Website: ulta-beauty
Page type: address-validator
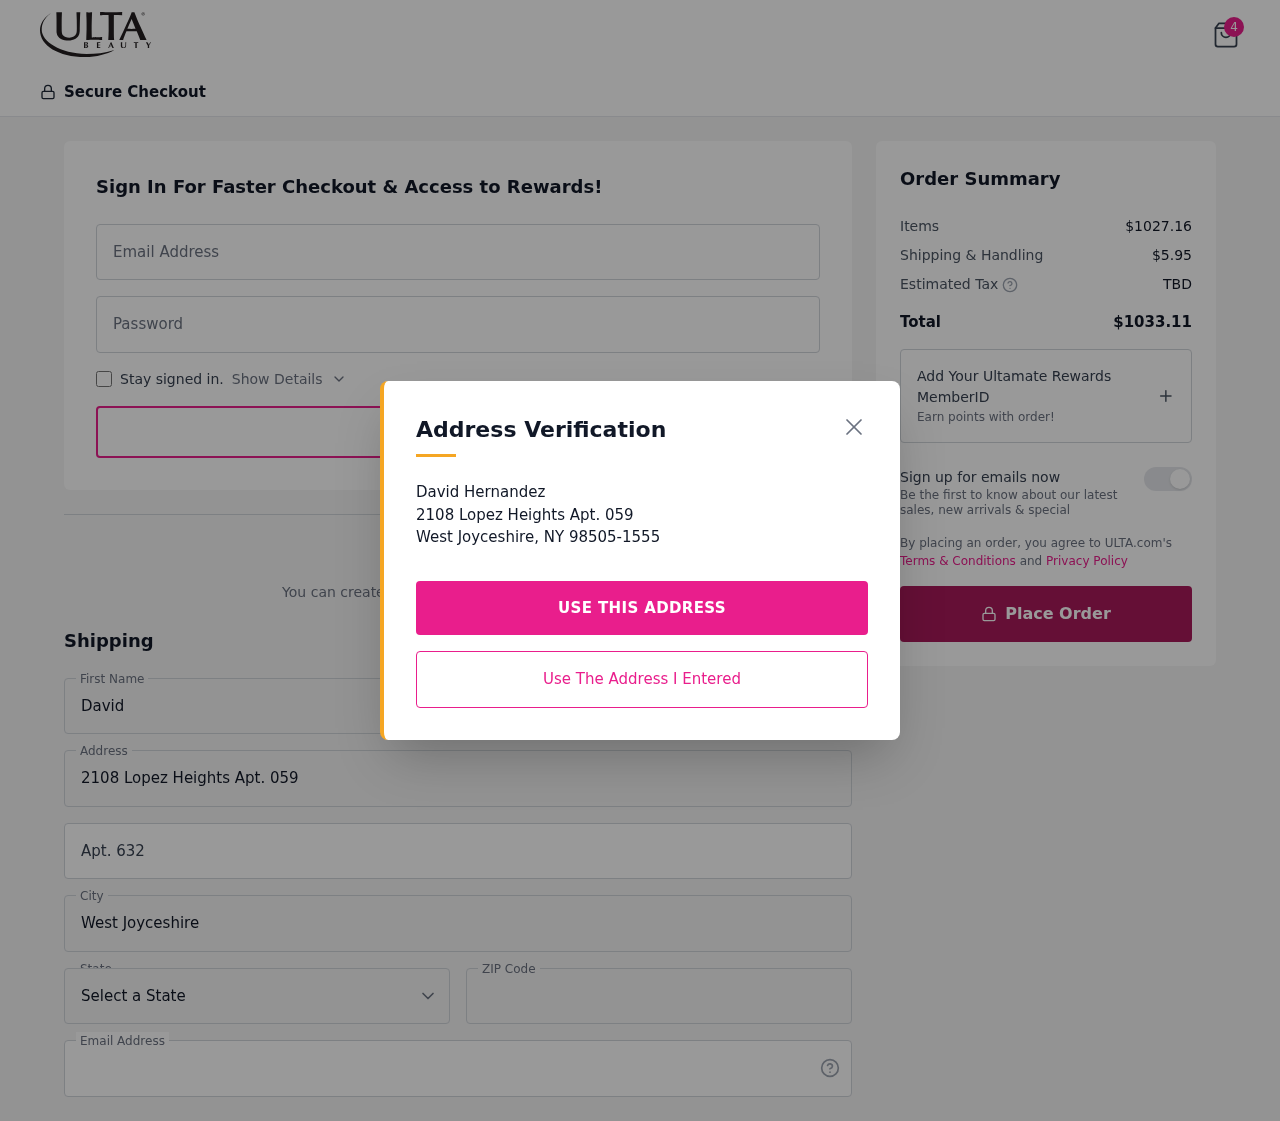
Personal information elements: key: PII_CITY
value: West Joyceshire
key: PII_EMAIL
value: david_hernandez@gmail.com
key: PII_FIRSTNAME
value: David
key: PII_LASTNAME
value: Hernandez
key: PII_POSTCODE
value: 98505
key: PII_STATE_ABBR
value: NY
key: PII_STREET
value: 2108 Lopez Heights Apt. 059
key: PII_STREET2
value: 2108 Lopez Heights Apt. 059
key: PII_STREET2
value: Apt. 632
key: PII_FULLNAME2
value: David Hernandez
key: PII_CITY2
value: West Joyceshire
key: PII_STATE_ABBR2
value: NY
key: PII_POSTCODE_FULL
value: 98505
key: PII_POSTCODE_EXT
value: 1555
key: PII_POSTCODE_NUMERIC
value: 98505
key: PII_POSTCODE_EXT_NUMERIC
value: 1555
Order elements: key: ORDER_NUM_ITEMS
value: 4
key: ORDER_SUBTOTAL
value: $1027.16
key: ORDER_SHIPPING_COST
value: $5.95
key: ORDER_TOTAL
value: $1033.11